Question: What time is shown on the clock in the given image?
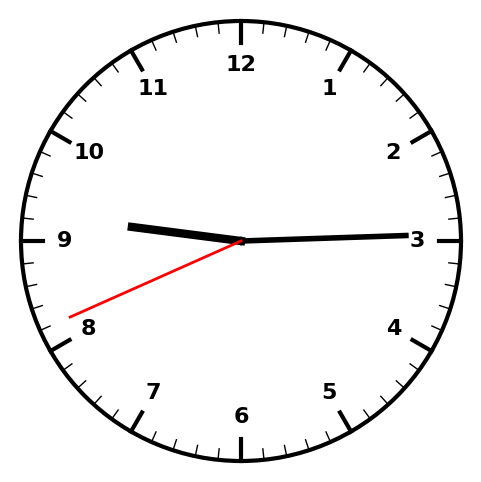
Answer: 09:14:41